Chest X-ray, PA view. Patient: 32 years old, sex M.
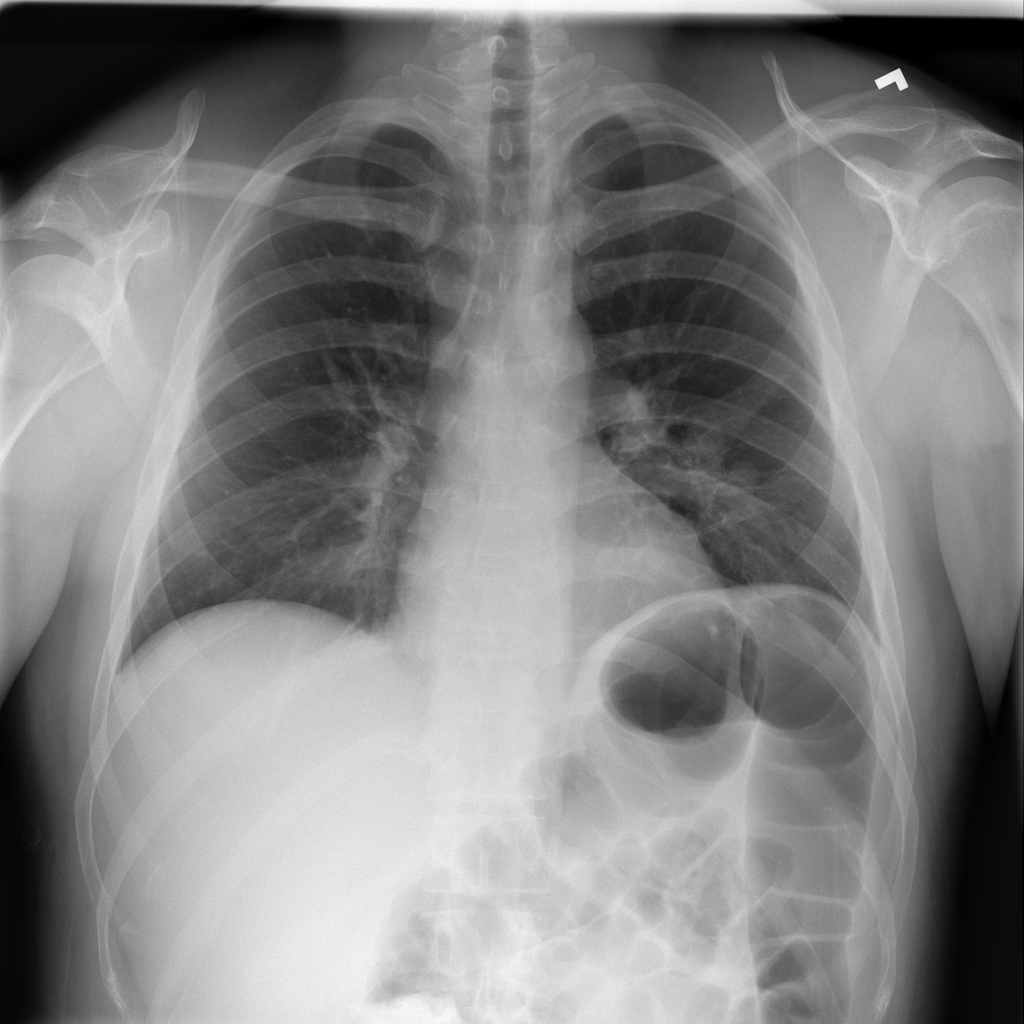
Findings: Nodule